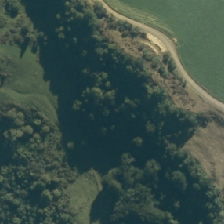
Land cover: indigenous_forest